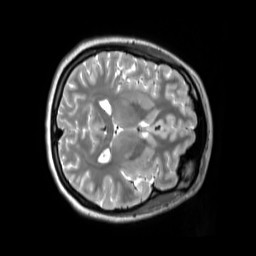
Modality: T2w
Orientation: axial
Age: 59
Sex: female
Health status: ill
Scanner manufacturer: siemens
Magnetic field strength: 3 T
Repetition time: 2.8 s
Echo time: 0.326 s